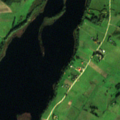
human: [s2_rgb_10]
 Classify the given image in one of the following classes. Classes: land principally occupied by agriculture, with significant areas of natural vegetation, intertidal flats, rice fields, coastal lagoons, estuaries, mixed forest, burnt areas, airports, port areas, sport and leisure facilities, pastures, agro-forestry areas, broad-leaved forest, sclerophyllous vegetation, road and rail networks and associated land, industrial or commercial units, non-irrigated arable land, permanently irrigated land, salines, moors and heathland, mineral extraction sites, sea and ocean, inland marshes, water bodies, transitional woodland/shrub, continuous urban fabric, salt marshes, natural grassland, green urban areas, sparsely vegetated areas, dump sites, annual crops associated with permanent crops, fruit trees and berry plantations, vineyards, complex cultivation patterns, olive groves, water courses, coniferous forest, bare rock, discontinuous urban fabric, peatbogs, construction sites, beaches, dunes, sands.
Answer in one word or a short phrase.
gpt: pastures, complex cultivation patterns, broad-leaved forest, water bodies